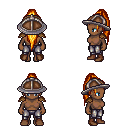
a pixel art fantasy rpg character, female body template, human, dark skin, leather shoulder armor, metal pants, light blonde extra-long topknot hairstyle, chain helm, brown shoes, four views (front, back, left, right), 2x2 character sprite sheet, small pixel art, hard edges, no anti-aliasing